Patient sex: M
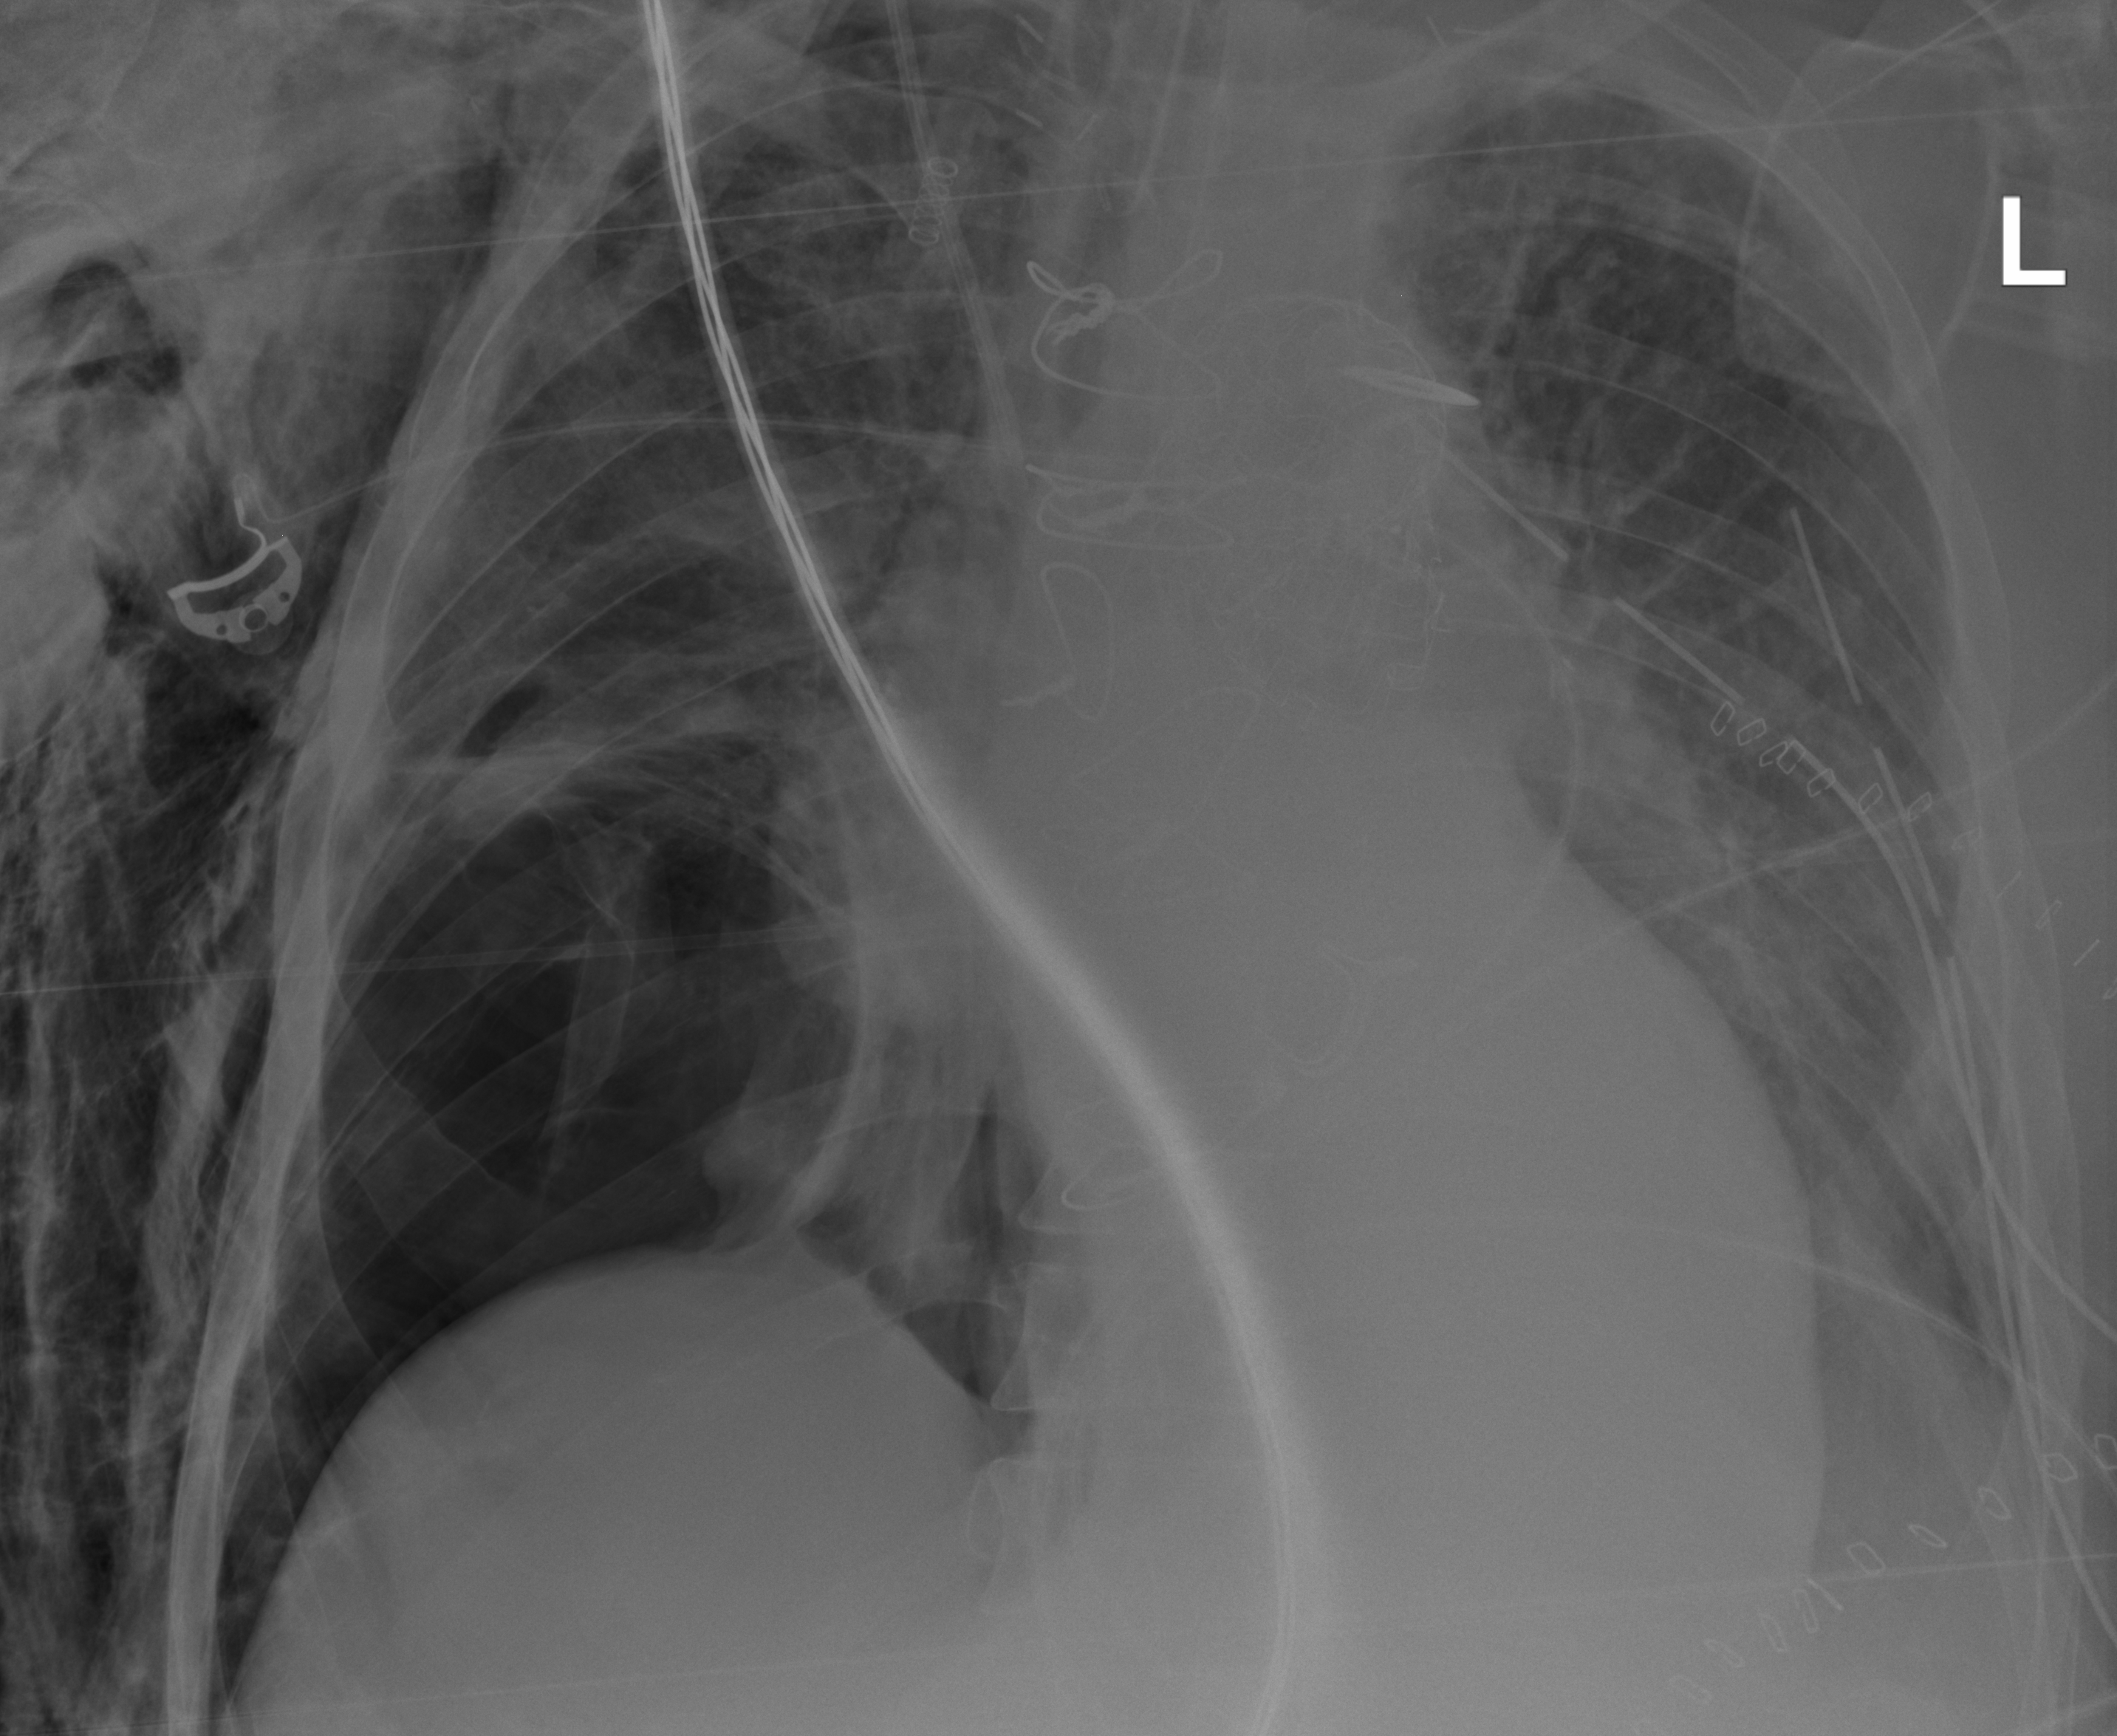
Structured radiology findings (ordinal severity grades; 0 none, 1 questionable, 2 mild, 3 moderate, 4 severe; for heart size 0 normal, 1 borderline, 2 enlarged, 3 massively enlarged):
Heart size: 1
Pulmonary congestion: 2
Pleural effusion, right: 0
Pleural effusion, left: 2
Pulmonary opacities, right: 2
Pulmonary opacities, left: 1
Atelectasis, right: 2
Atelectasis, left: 2